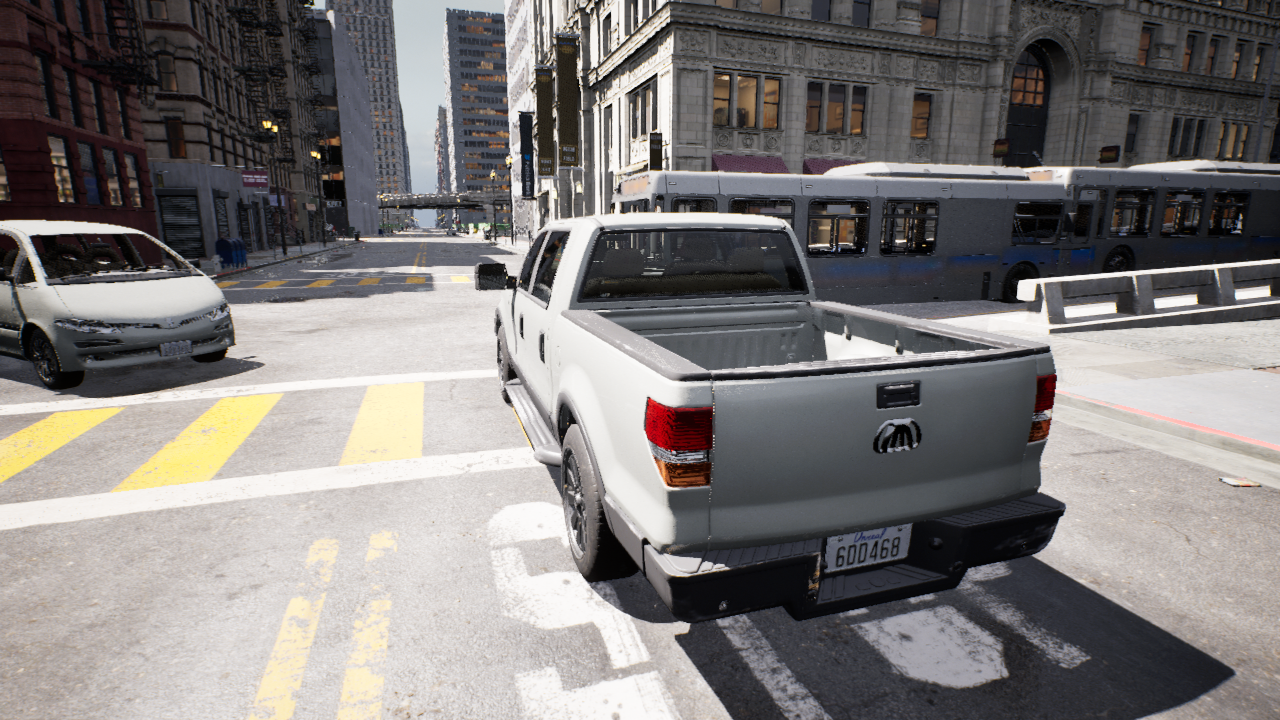
Venue: residential
Lighting: clear day
Vehicle rig: pickup